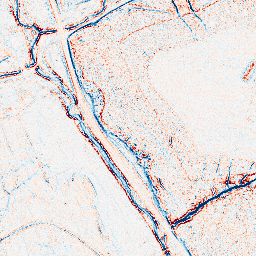
Category: edge_preserving
Decomposition family: anisotropic_diffusion
Decomposition parameters: iterations: 10
kappa: 50
gamma: 0.05
Upsampling method: bspline
Upsampling parameters: scale: 4
Upsampling scale: 4